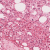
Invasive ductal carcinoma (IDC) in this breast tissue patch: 0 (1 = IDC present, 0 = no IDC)